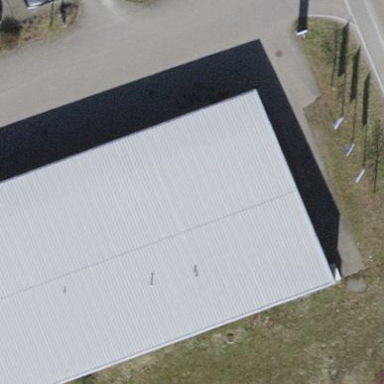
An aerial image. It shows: Industrial building.